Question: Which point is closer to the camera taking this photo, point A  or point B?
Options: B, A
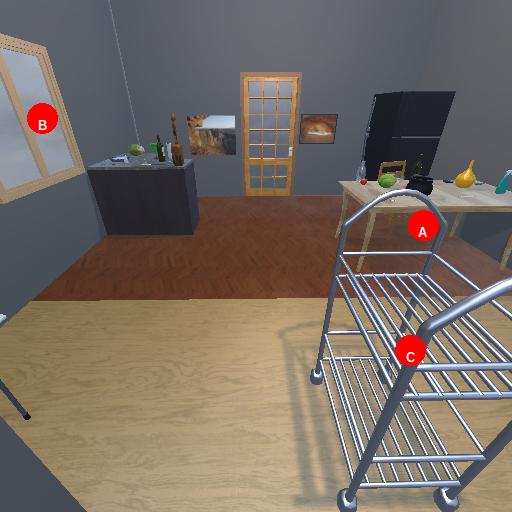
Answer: B